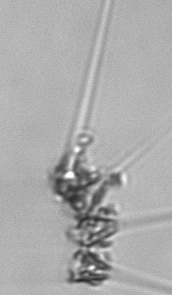
Label: Asterionellopsis_glacialis